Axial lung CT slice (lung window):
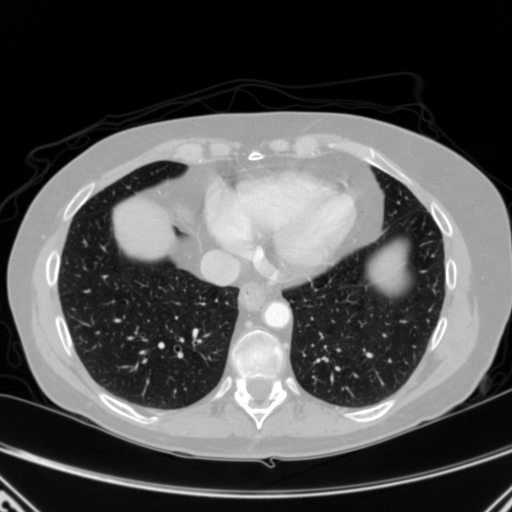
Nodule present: no